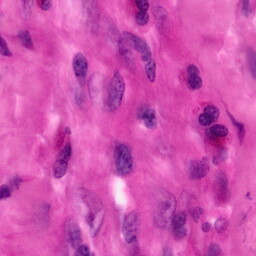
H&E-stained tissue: Pancreatic